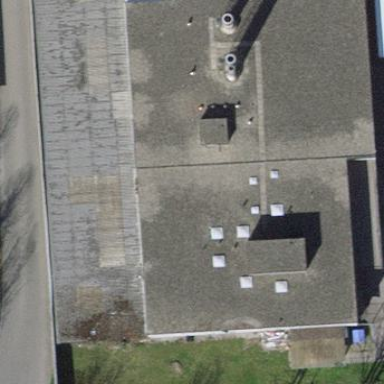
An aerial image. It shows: Flat-roofed building.